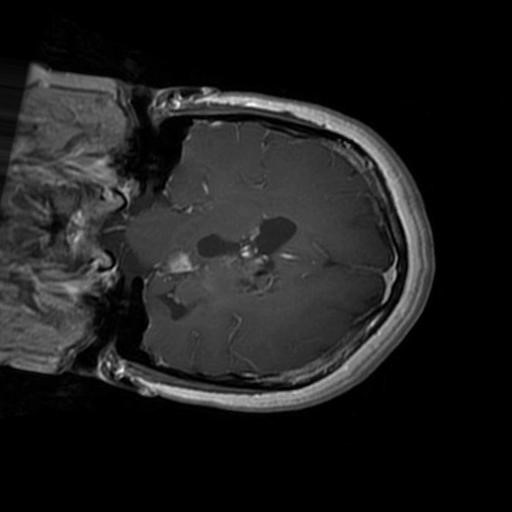
Label: brain_glioma